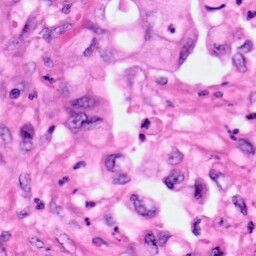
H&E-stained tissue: Pancreatic